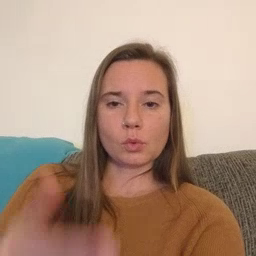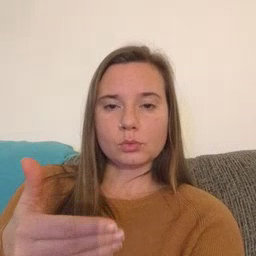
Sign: close